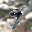
Label: 9